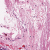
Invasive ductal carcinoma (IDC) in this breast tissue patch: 0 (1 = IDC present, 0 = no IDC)